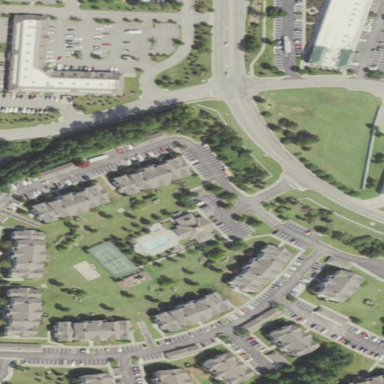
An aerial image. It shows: Residential area with apartments.